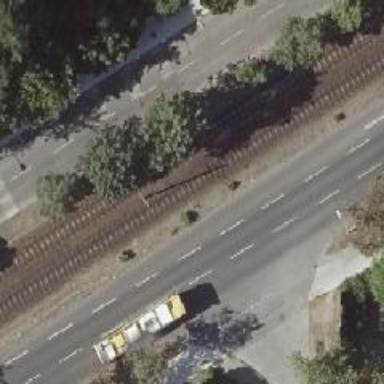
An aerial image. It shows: Secondary road with asphalt surface and lane markings.